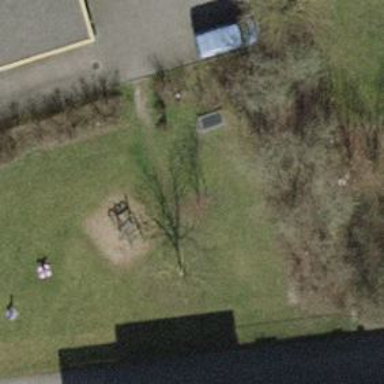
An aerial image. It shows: Grass path.